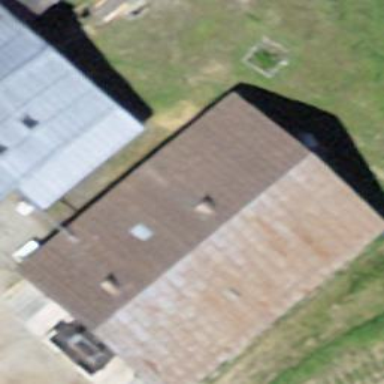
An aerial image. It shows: Farm building.